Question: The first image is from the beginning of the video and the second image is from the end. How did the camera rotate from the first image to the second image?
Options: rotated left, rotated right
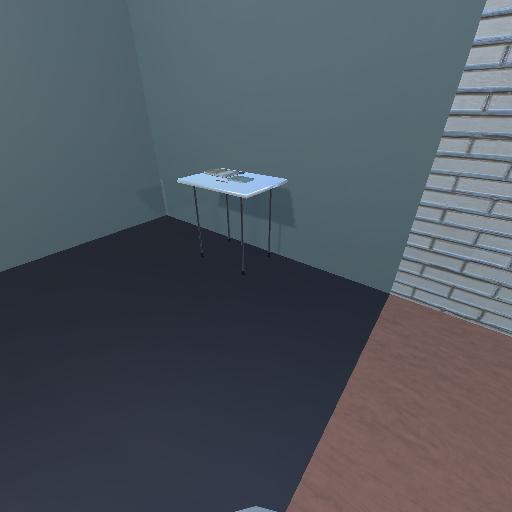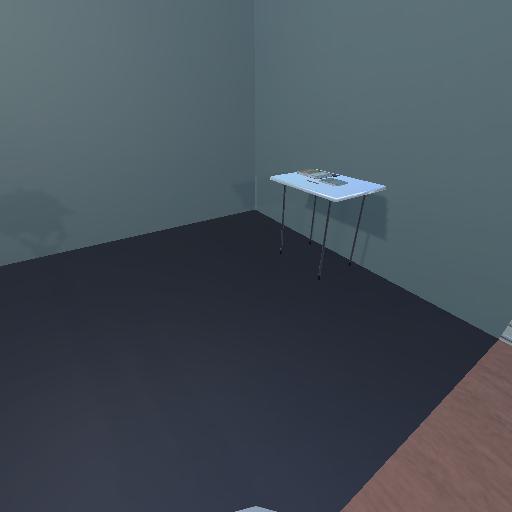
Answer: rotated left